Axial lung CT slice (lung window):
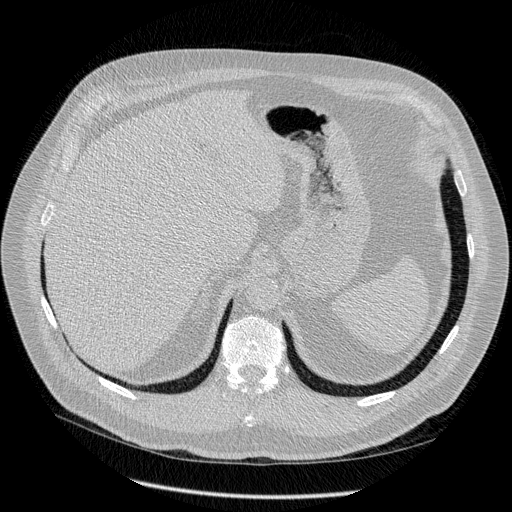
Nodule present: no